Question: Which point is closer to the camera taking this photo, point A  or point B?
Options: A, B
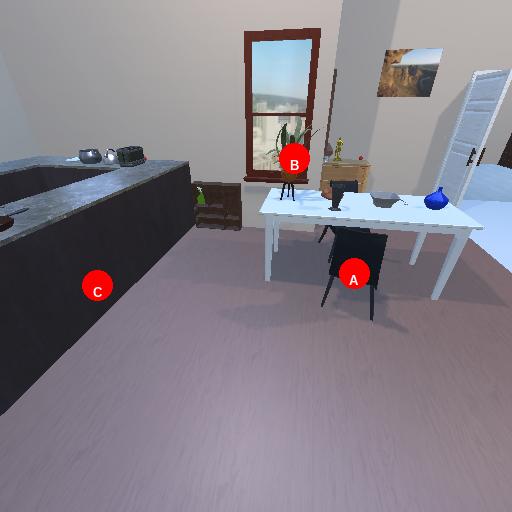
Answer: A